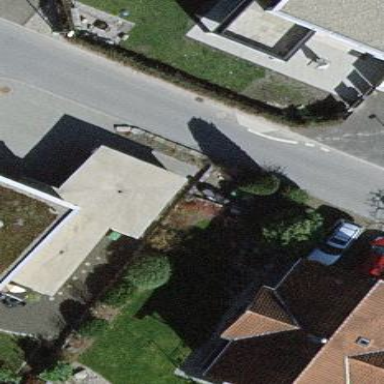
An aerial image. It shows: Garage.